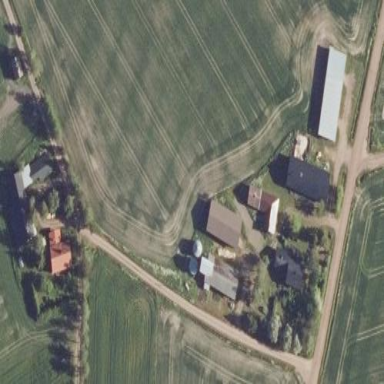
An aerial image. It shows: Farmyard area.